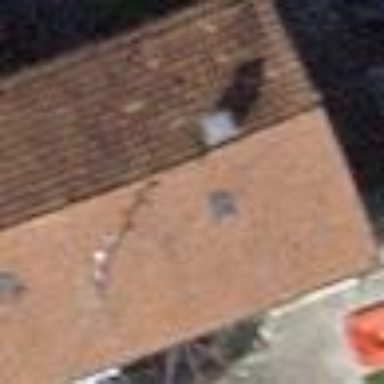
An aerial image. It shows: Semi-detached house with gabled roof.